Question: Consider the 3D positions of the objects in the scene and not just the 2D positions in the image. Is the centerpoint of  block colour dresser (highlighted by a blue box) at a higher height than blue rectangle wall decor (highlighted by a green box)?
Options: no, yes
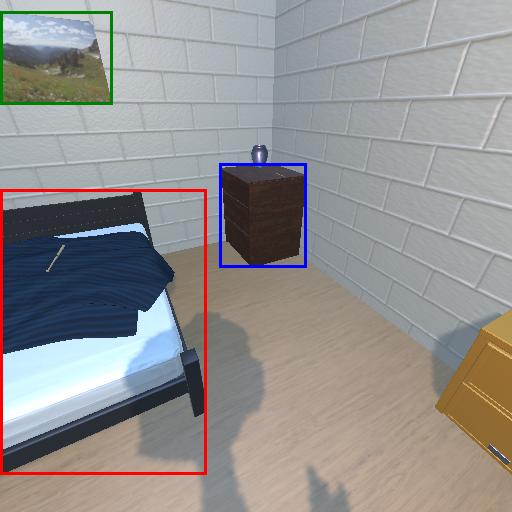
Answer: no